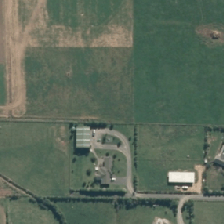
Land cover: shortrotation_cropland